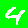
Digit: 4